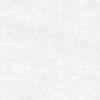
Label: no_change